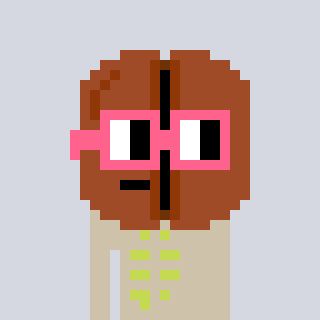
a pixel art character with square pink glasses, a coffeebean-shaped head and a bege-colored body on a cool background